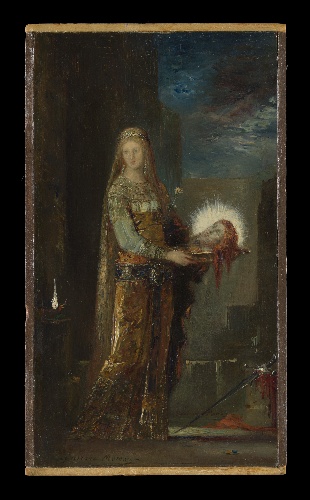
Title: Salome with the Head of John the Baptist
Artist: Gustave Moreau
Artist bio: French, Paris 1826–1898 Paris
Date: ca. 1876
Object type: Painting
Classification: Paintings
Medium: Oil on wood
Dimensions: 8 1/2 × 4 3/4 in. (21.6 × 12.1 cm)
Department: European Paintings
Credit line: Gift of the Eugene V. and Clare E. Thaw Charitable Trust, 2018
Accession year: 2018
Repository: Metropolitan Museum of Art, New York, NY
Tags: Heads|Saint John the Baptist|Salome